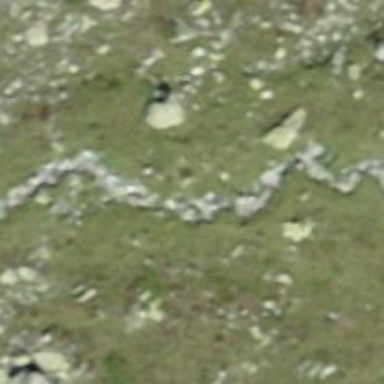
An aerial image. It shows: Path.